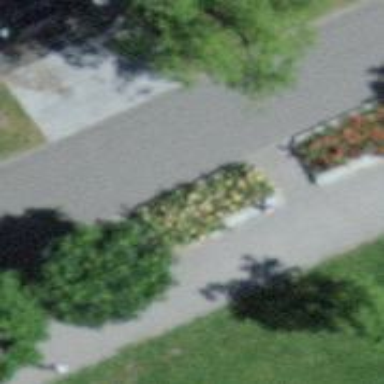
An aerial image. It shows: Beautiful avenue lined with broadleaved trees.